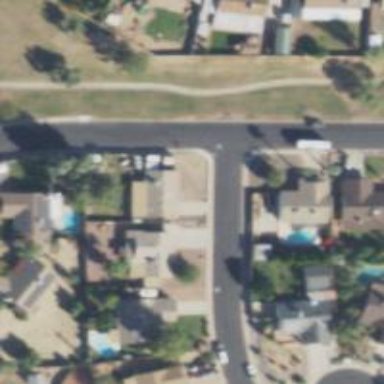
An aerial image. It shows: Smooth asphalt road in residential area.